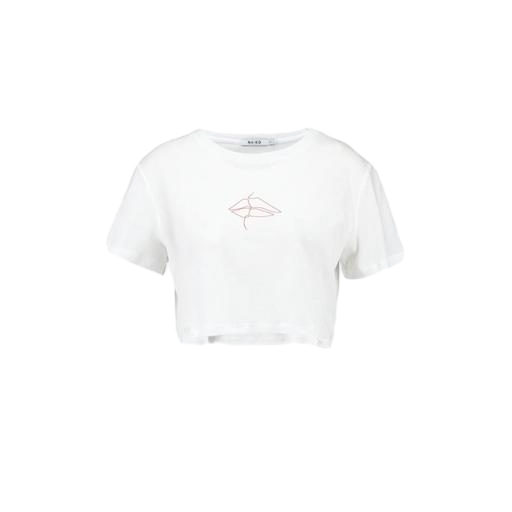
white cropped logo t-shirt, white lips tee, white cropped logo print jersey t-shirt, white background